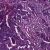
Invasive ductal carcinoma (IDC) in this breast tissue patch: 1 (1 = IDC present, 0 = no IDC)